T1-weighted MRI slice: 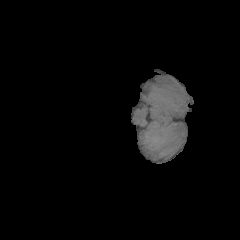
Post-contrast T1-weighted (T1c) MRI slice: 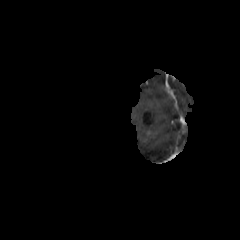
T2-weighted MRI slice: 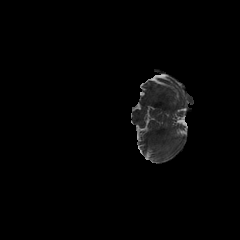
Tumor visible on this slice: no